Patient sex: M
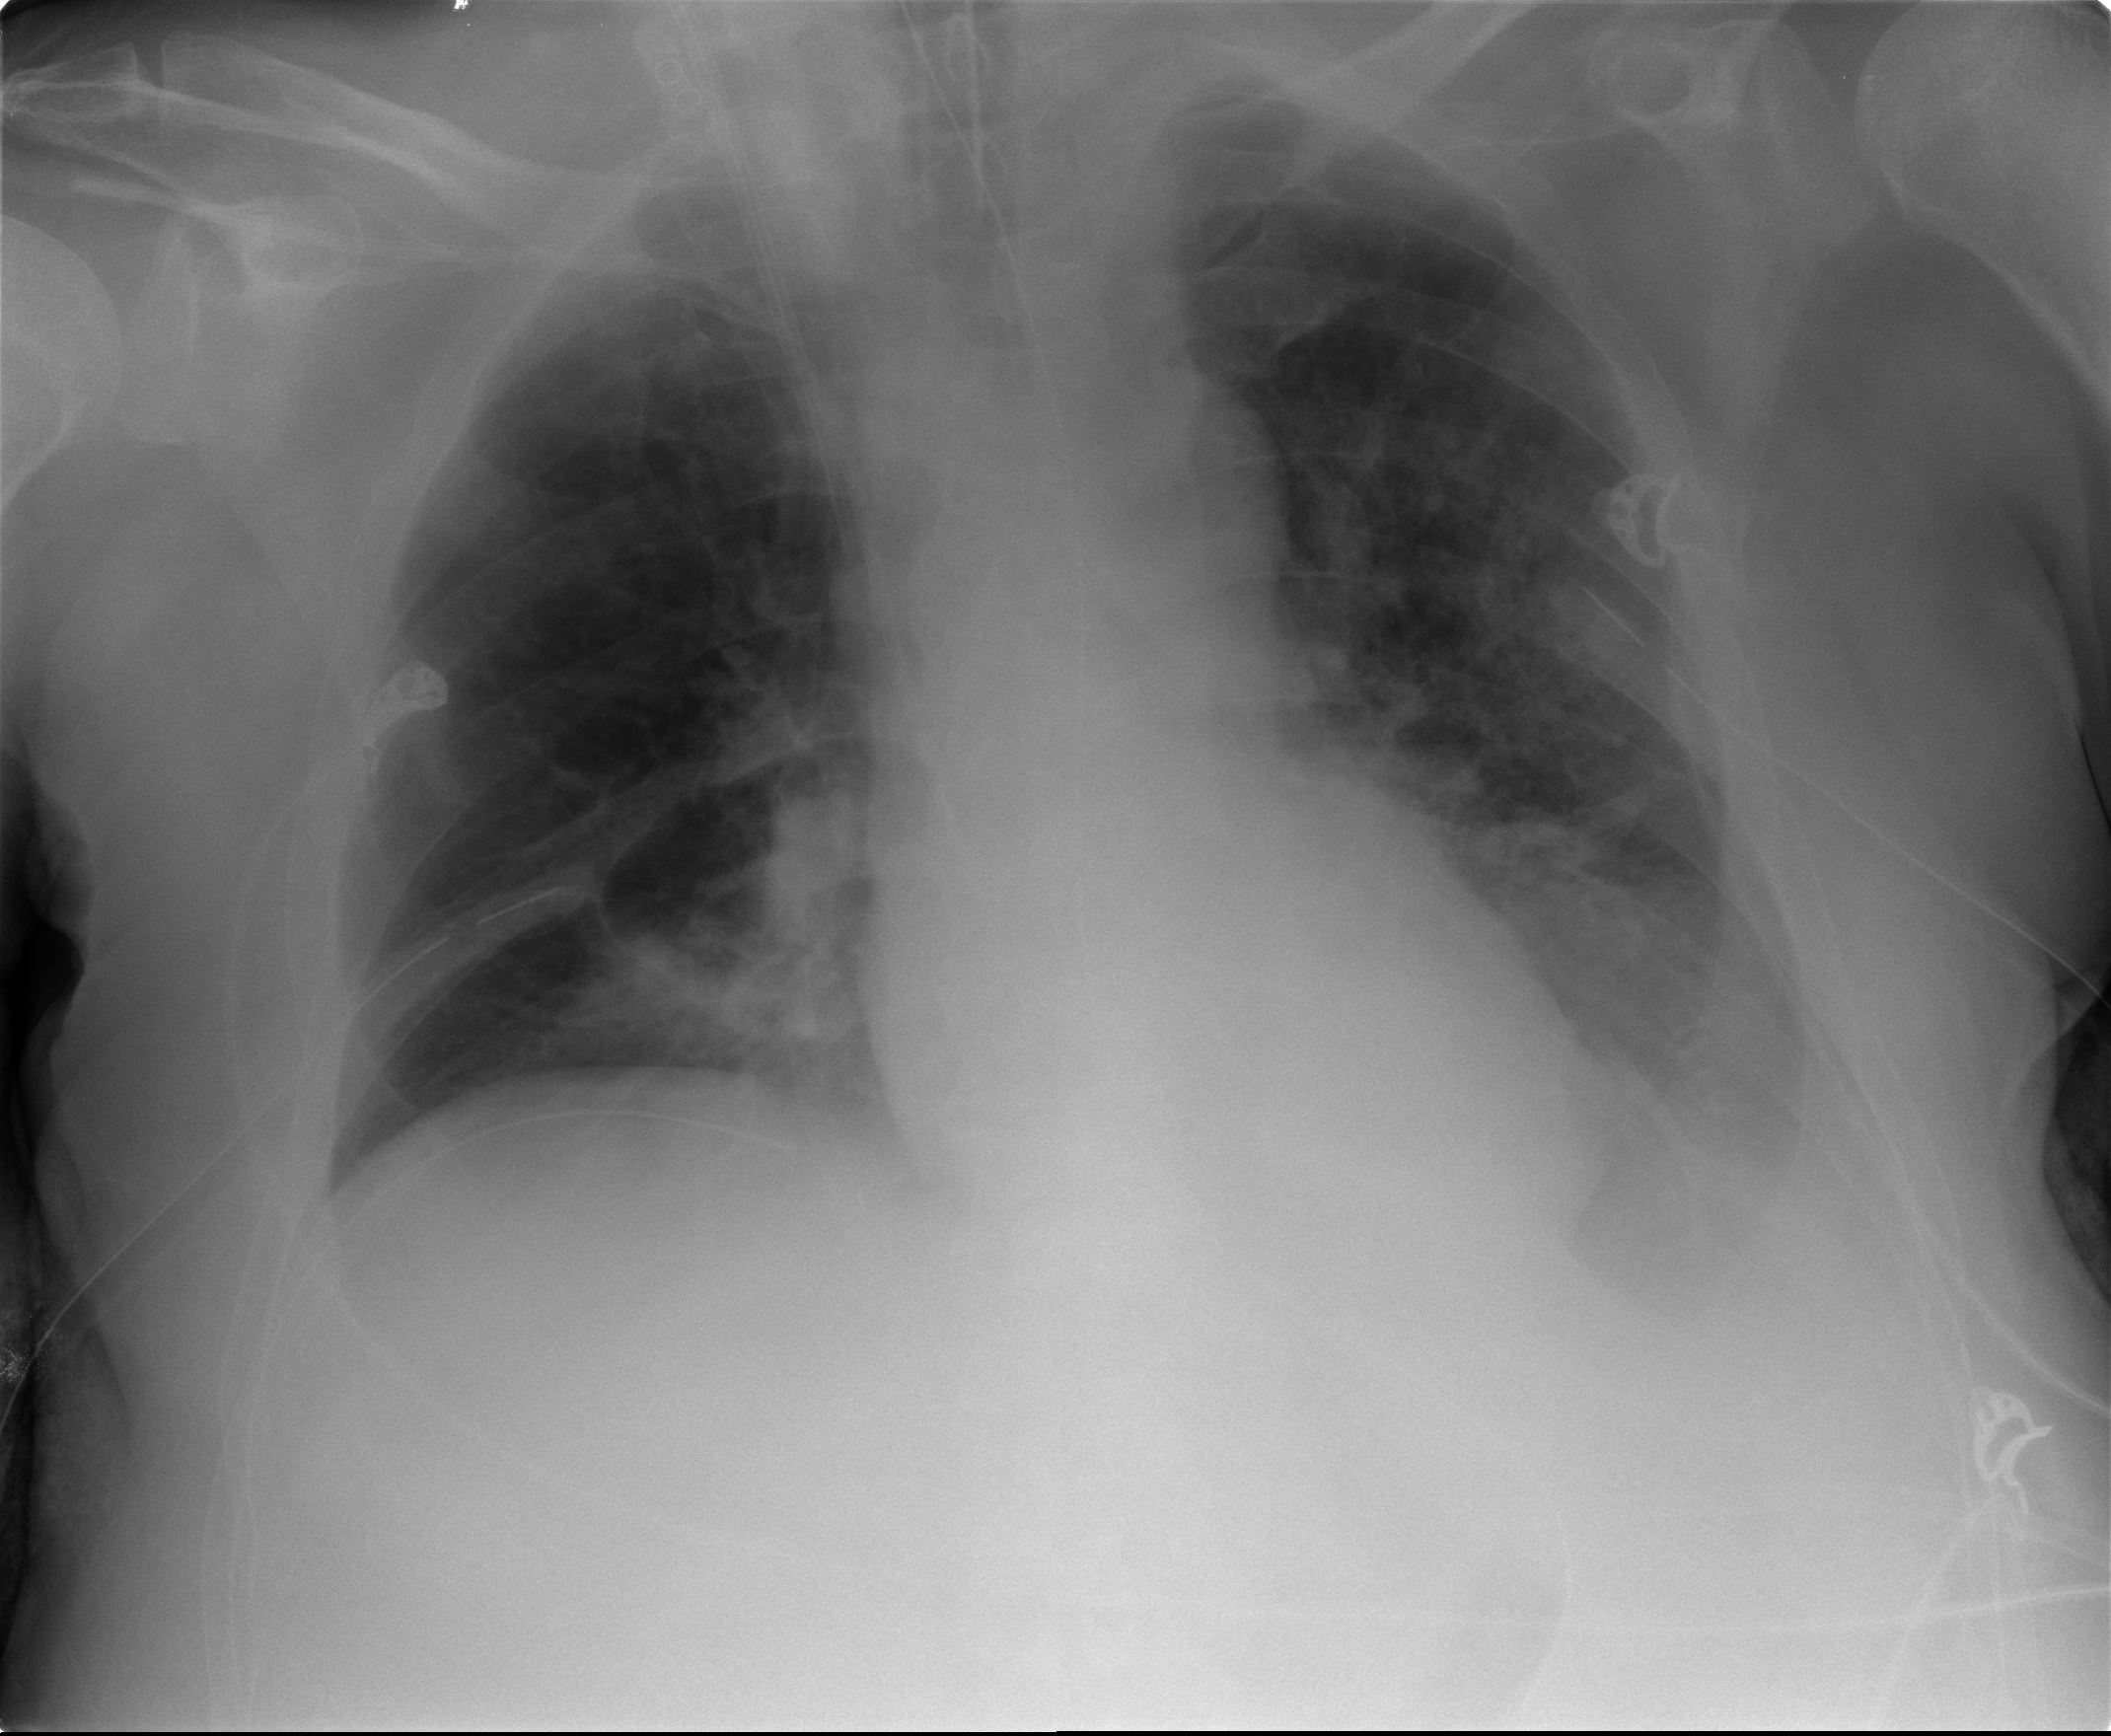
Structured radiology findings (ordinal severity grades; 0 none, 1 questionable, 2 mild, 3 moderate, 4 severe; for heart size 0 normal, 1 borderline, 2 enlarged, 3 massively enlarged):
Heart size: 0
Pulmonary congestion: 1
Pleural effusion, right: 0
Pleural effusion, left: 2
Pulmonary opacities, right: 1
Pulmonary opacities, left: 2
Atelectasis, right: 2
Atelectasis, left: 2